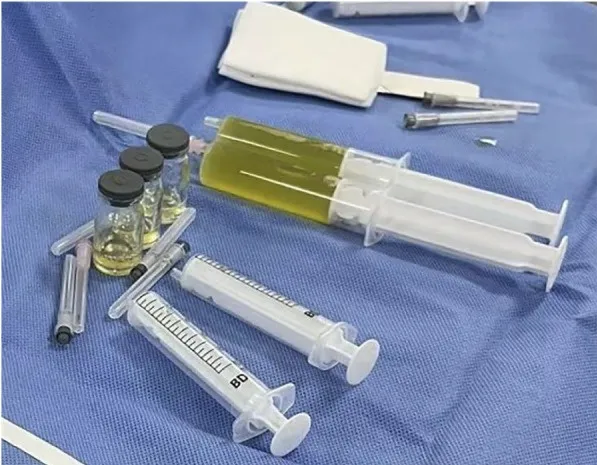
Ultrasound-guided pericardiocentesis was performed after bedside local anesthesia. Pericardiocentesis extracted 180 ml of pale yellow, clear, non-coagulated pericardial effusion.
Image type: radiology (x_ray)